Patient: sex F, age 58
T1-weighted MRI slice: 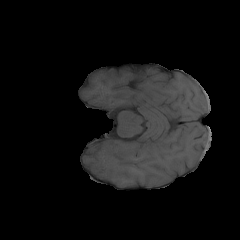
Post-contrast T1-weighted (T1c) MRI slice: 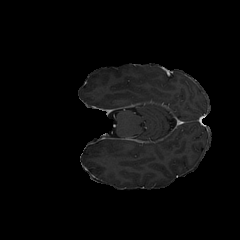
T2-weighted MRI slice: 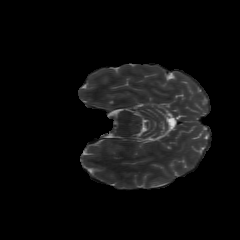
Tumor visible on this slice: no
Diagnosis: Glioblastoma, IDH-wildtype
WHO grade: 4